Question: This may be a dumb newbie question, so appologies for that.
My website is using a SSL certificate. I also include the W3 validator link in each of my webpages as follows:
'''
<a href="http://validator.w3.org/check?uri=referer"><img src="valid-xhtml1.png" alt="Valid XHTML 1.0 Strict" height="31" width="88" /></a>
'''
(Note: copied over the w3 validator image so SSL wouldn't complain about unsecure resources).
When I do this, and click on the image to validate the page, I get this message from the validator:

The error mentions requesting the validator unsecurely. So I tried changing the href of the '<a>' tag to use https for the validator, but then the page simply doesn't load (I guess because the validator doesn't use SSL).
Does anyone know a way around this? I am guessing there is not a way to use the code as is, but maybe there is a way to update 'uri=referer' to be 'uri=https://mysite.com/...'? Is there a way to dynamically grab the URL of the current page?
Also, just for further reference, does SSL simply prevent the referer request header from being accessed?
Oh, and I know I can just go to my website using http instead of https, and the validator works. But I'd rather get it configured to work with https too.
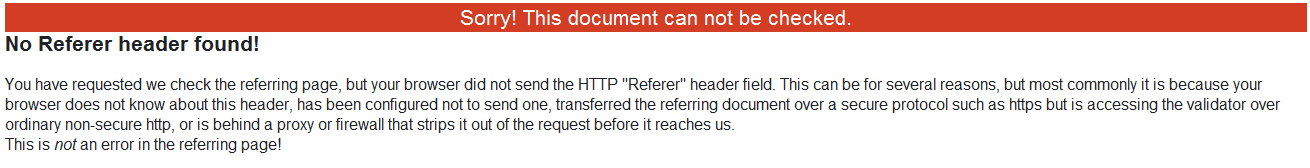
Answer: Ok, so it's not looking like there is a way to do this with just HTML. So instead, I decided to use JavaScript to handle the issue.
I removed the '<a>' tag from around the W3 logo and added an 'onclick' JavaScript function 'validatePage()'. So here is basically a template for an XHTML Strict page that still allows you to include the validation icon.
'''
<!DOCTYPE html PUBLIC "-//W3C//DTD XHTML 1.0 Strict//EN" "http://www.w3.org/TR/xhtml1/DTD/xhtml1-strict.dtd">
<html xmlns="http://www.w3.org/1999/xhtml">
<head>
<meta http-equiv="Content-Type" content="text/html;charset=utf-8" />
<title>Title of document</title>
<script type="text/javascript">
function validatePage() {
var validatorUrl = "http://validator.w3.org/check?uri=http" + (document.URL).substring(5);
window.open(validatorUrl);
}
</script>
</head>
<body>
<h1>Test Template Page</h1>
<p><img src="valid-xhtml1.png" alt="Valid XHTML 1.0 Strict" height="31" width="88" onclick="validatePage()" /></p>
</body>
</html>
'''
Notice how the 'validatorUrl' variable trims off the "https" from the URL and instead uses "http". So I just circumvented using the HTTP referer header.
Hope this helps someone else.